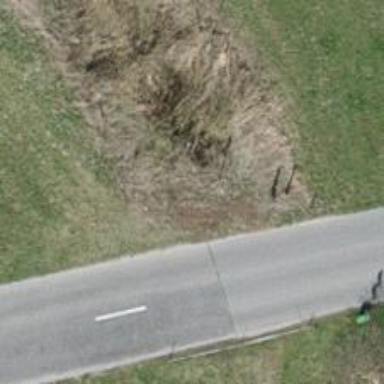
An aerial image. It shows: Culvert tunnel.